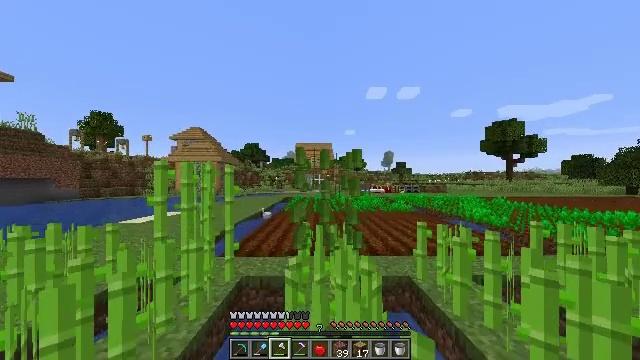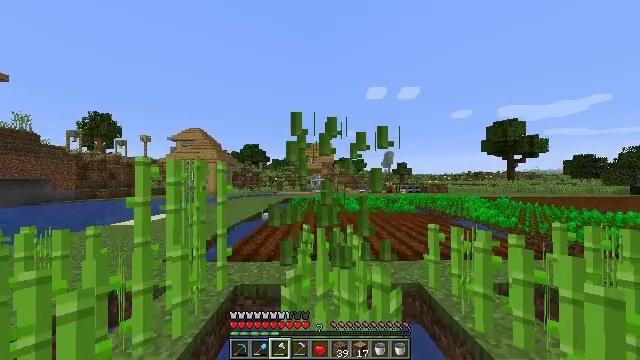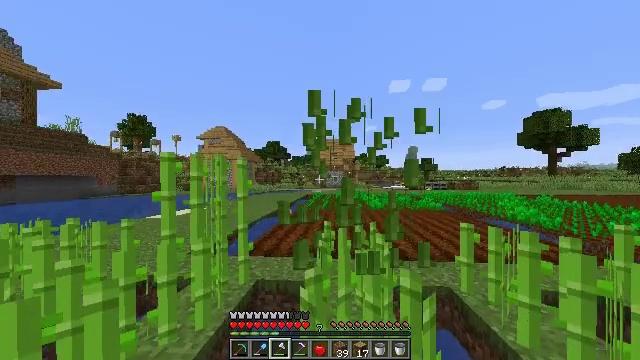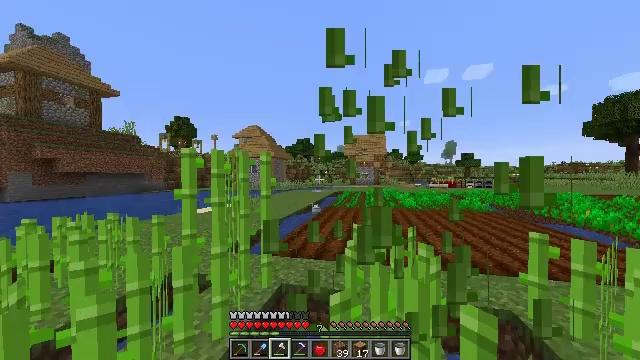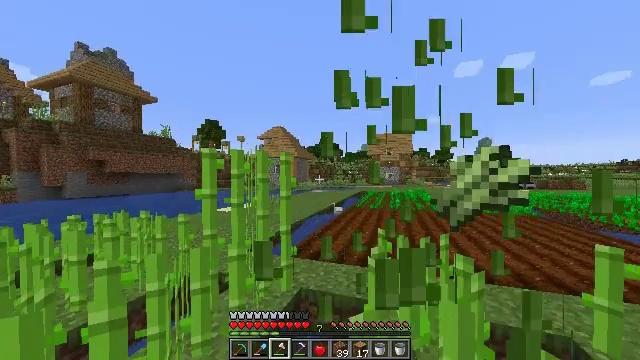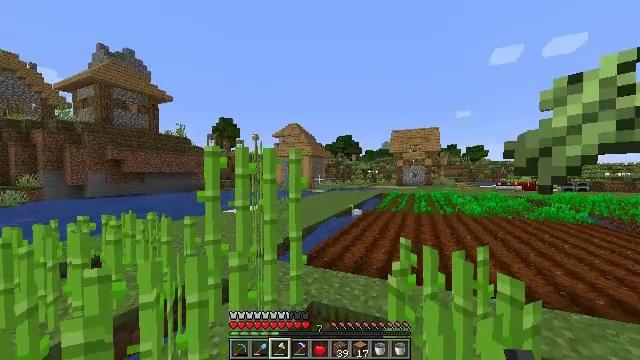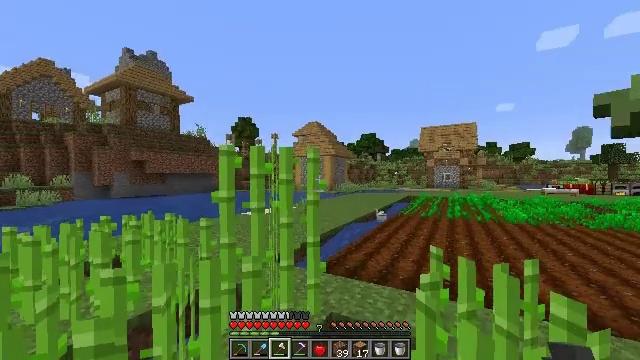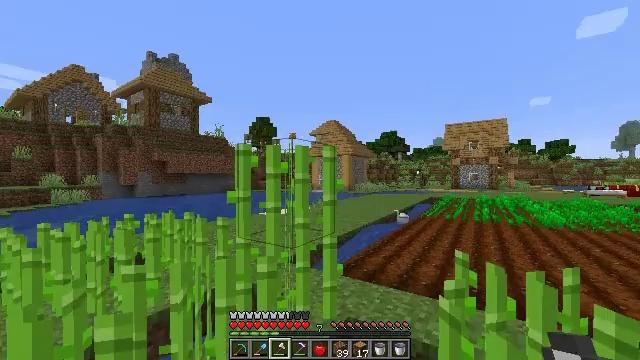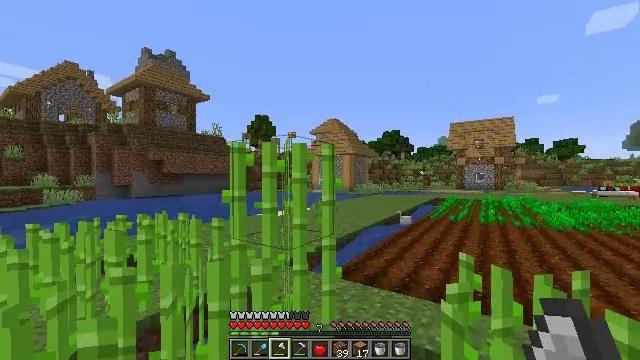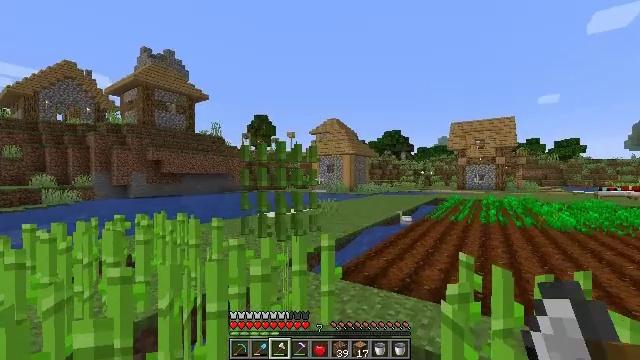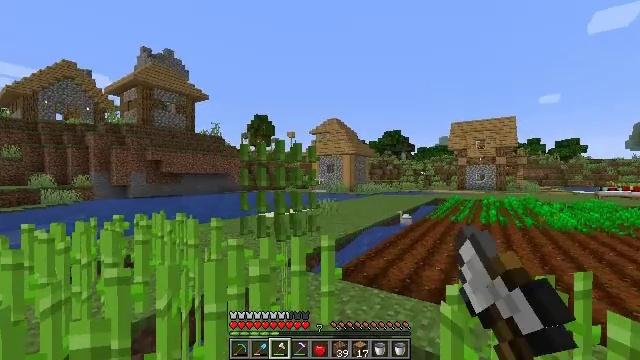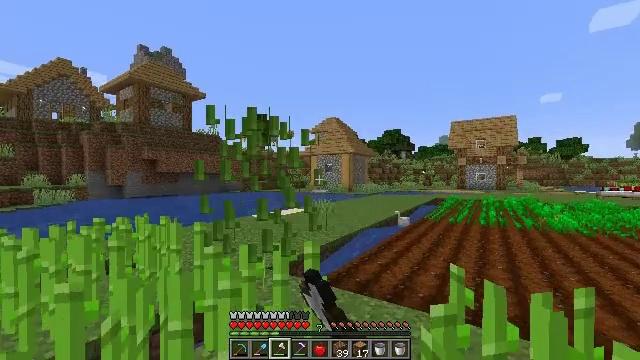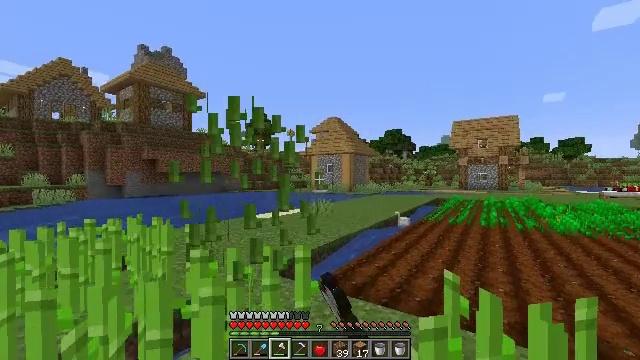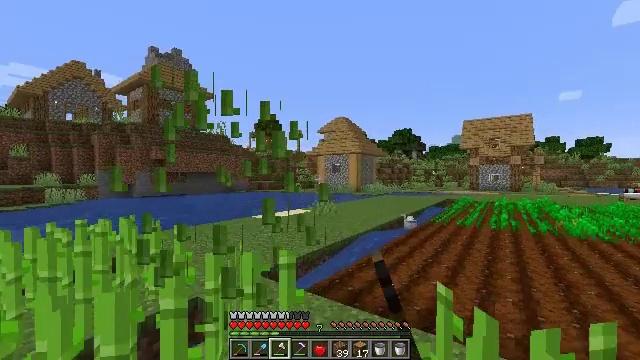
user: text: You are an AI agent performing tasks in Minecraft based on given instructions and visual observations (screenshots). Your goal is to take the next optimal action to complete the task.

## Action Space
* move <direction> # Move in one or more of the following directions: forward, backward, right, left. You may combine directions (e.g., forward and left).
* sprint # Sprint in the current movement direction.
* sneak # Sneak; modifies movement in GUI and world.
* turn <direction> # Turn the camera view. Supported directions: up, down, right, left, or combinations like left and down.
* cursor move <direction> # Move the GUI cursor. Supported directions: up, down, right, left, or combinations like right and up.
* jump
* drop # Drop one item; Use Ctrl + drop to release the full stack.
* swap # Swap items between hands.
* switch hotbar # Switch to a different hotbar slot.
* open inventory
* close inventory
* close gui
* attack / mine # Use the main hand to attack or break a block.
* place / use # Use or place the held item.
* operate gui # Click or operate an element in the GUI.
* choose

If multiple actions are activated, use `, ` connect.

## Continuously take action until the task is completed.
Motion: motion action
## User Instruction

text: Mine the sugar cane near rivers.
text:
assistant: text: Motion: move forward
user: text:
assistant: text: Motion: move forward, turn left and down
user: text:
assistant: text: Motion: move forward, turn left
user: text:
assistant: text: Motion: turn left
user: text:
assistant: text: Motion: turn left
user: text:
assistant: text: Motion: turn left
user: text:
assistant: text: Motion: turn left
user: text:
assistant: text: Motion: no_op
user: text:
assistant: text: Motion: attack / mine
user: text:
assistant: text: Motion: move forward and move right, attack / mine
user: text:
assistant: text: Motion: move forward and move right, attack / mine
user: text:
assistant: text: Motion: move forward and move right, attack / mine
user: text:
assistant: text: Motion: move forward and move right, turn left
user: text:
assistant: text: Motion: no_op